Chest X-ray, PA view. Patient: 41 years old, sex F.
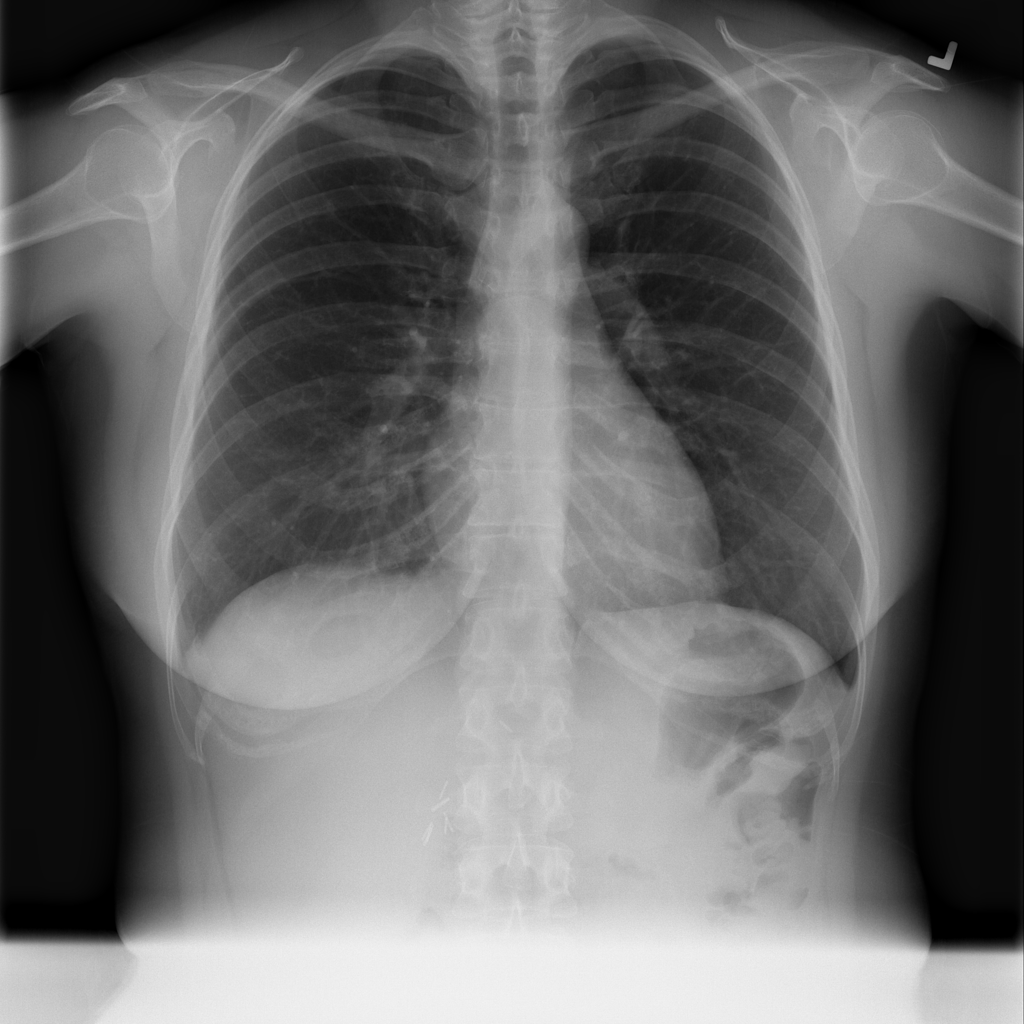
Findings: No Finding